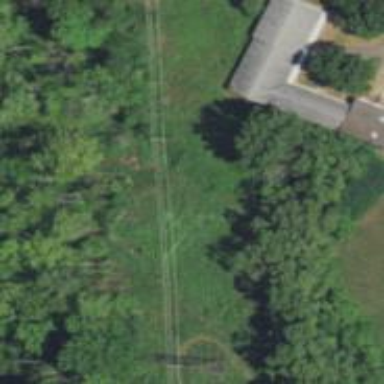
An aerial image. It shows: Power pole.